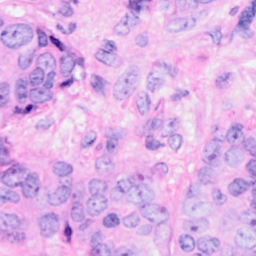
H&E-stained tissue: Breast